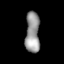
Tissue: lung
Cell type: Myeloid cells
Senescence score: 0.5407
Nuclear area (px): 569
Mean DAPI intensity: 149.663